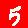
Digit: 5